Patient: sex M, age 32
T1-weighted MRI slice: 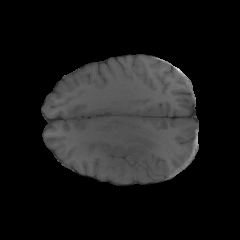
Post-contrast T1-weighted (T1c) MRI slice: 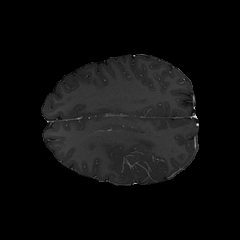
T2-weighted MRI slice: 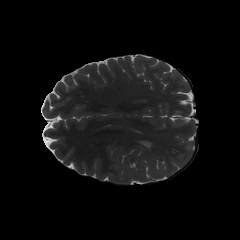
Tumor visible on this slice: yes
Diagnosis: Astrocytoma, IDH-mutant
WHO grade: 2